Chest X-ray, PA view. Patient: 25 years old, sex F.
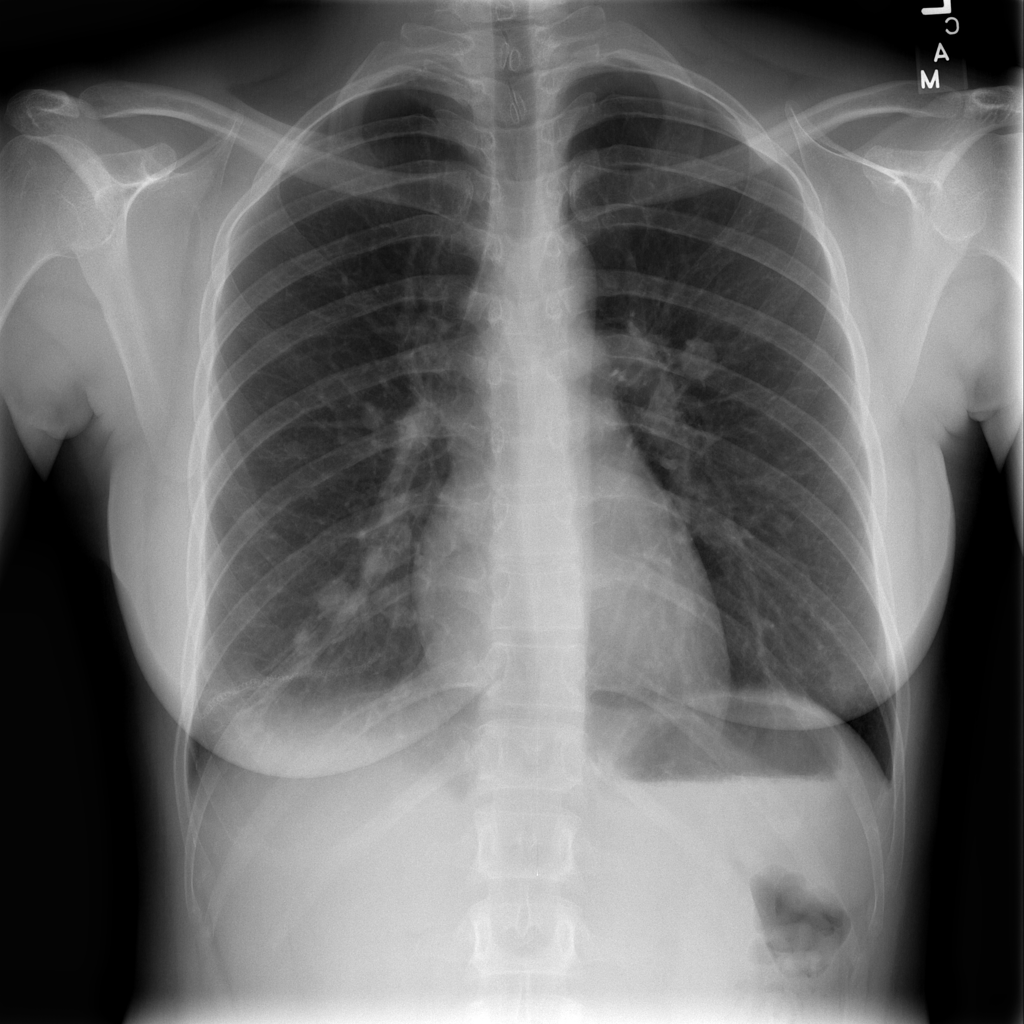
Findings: Mass